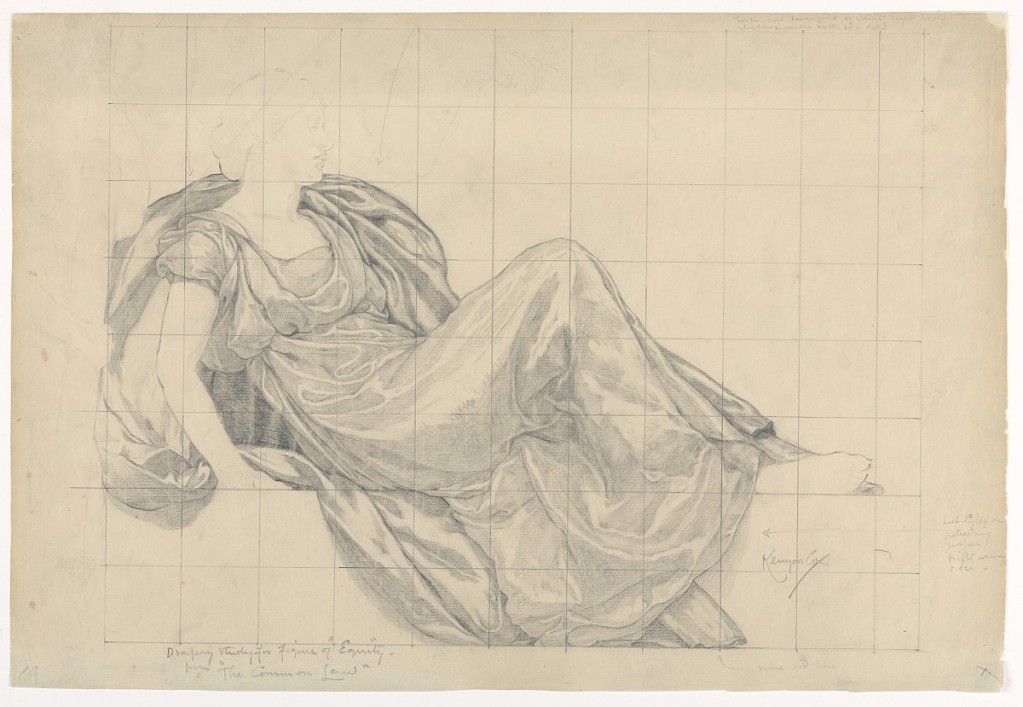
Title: Study for "Equity," "The Reign of the Law," Appellate Division Court House, New York, NY
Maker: Kenyon Cox, American, 1856–1919
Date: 1898–1899
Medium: Graphite on paper
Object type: Drawing
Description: A female figure reclining with right arm resting on a block.